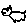
Label: cat